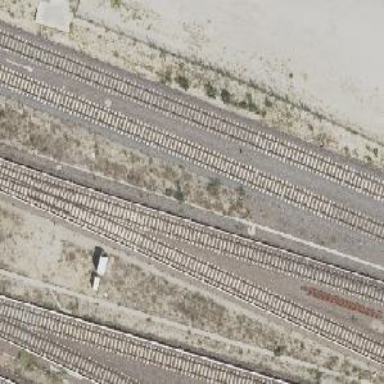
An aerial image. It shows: Solitary milestone along the railway.